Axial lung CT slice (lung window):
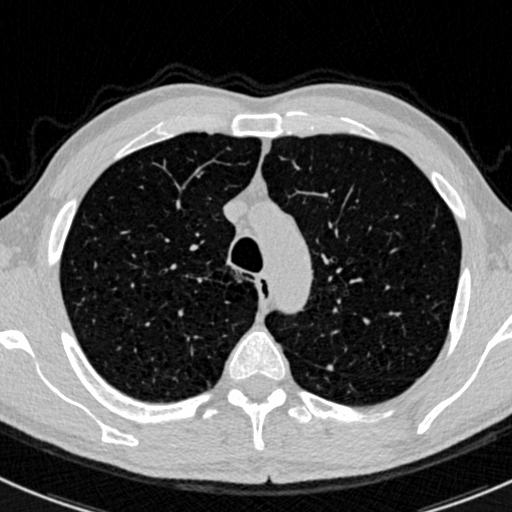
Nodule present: yes
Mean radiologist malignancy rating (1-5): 1